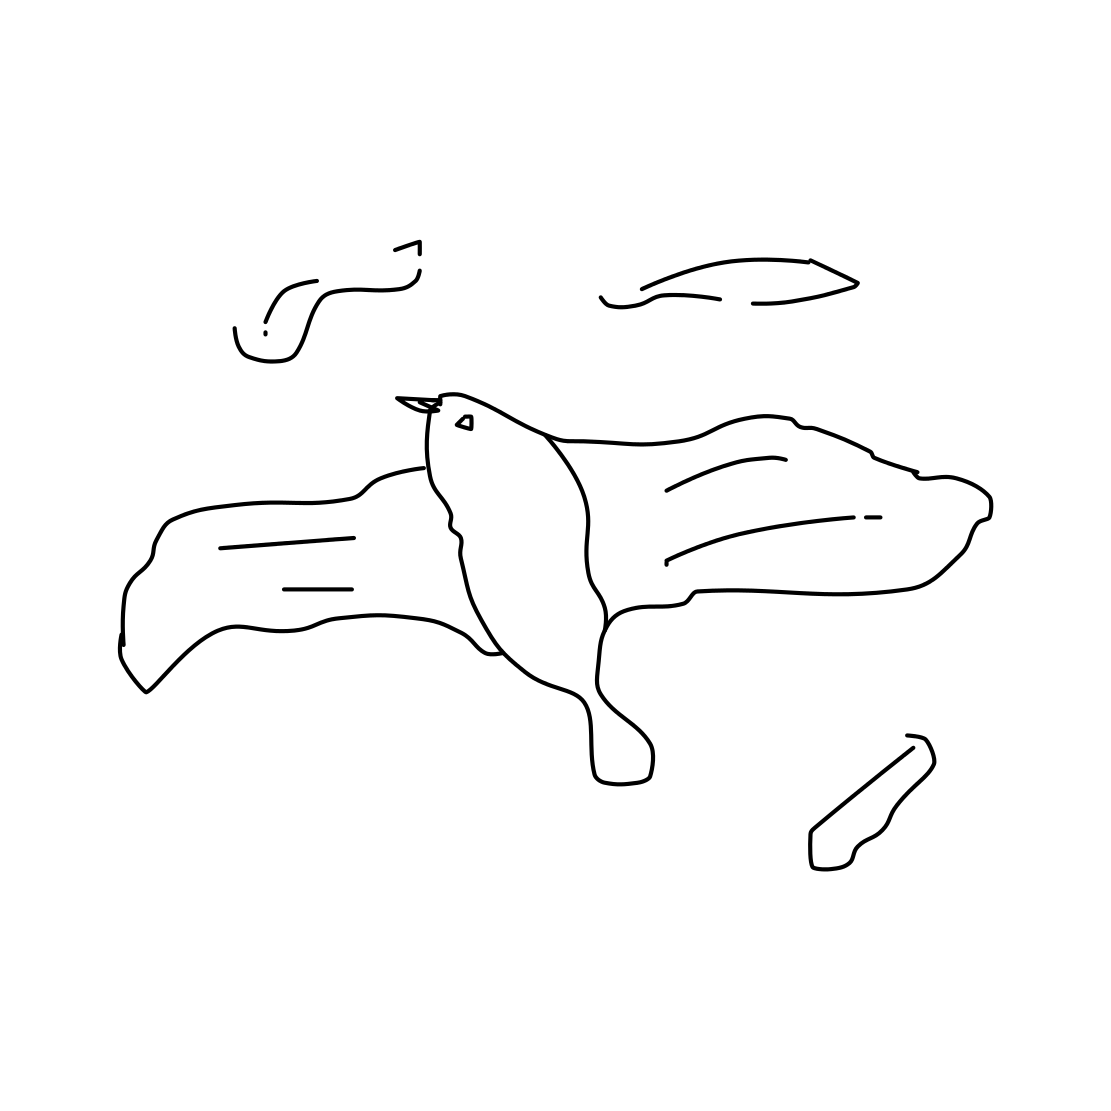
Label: seagull